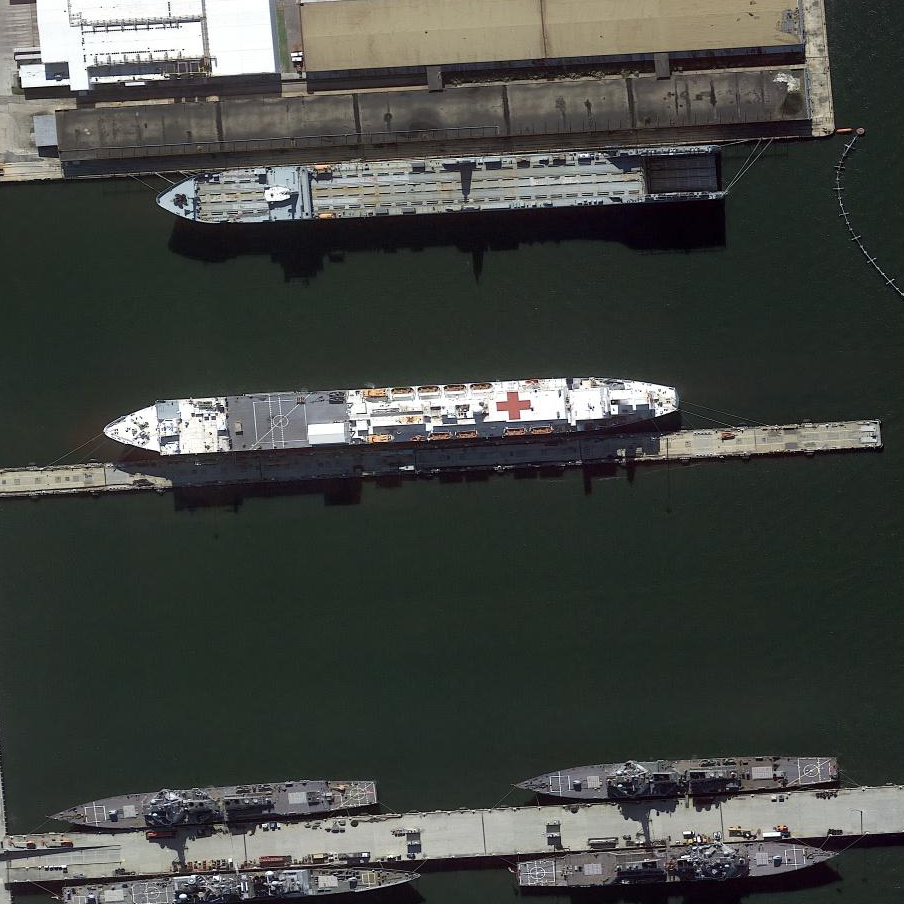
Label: Medical_ship